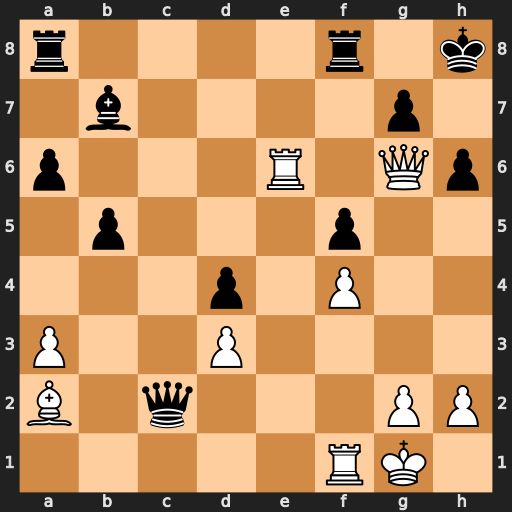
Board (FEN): r4r1k/1b4p1/p3R1Qp/1p3p2/3p1P2/P2P4/B1q3PP/5RK1
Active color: w
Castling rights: -
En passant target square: -
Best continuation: Re7 Qxg2+ Qxg2 Bxg2 Kxg2